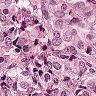
Metastatic tissue present: yes